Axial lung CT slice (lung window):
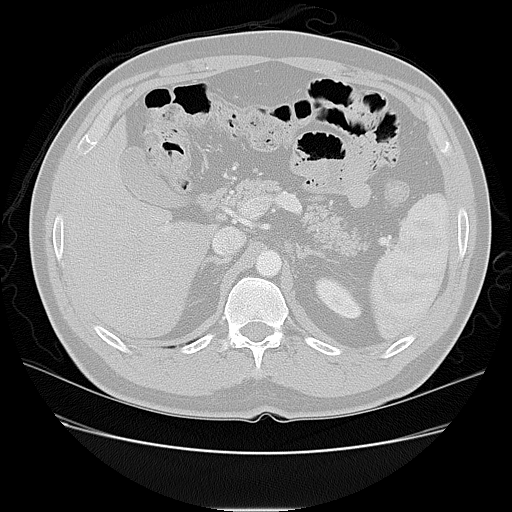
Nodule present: no